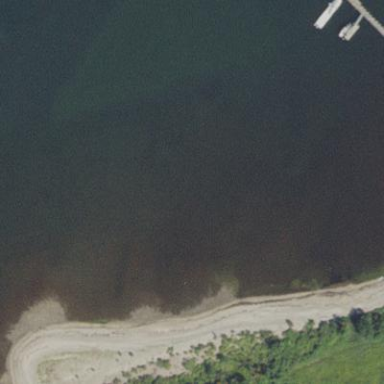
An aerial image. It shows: Beach with gravel surface.